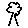
Label: tree